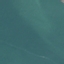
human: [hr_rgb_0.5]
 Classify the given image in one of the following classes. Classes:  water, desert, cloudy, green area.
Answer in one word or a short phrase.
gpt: water